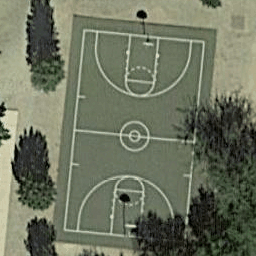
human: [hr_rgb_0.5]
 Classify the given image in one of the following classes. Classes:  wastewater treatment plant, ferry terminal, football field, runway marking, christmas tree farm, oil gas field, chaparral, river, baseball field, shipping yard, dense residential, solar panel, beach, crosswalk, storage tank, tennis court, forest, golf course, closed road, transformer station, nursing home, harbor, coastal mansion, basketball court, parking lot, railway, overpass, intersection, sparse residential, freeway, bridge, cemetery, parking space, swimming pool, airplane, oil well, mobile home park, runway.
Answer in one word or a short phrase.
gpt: basketball court